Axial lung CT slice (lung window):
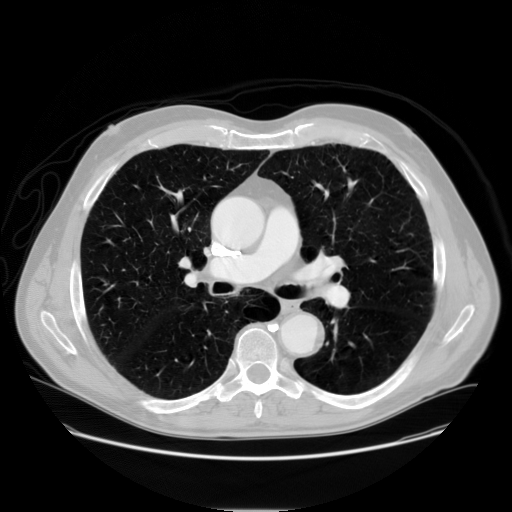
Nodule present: no